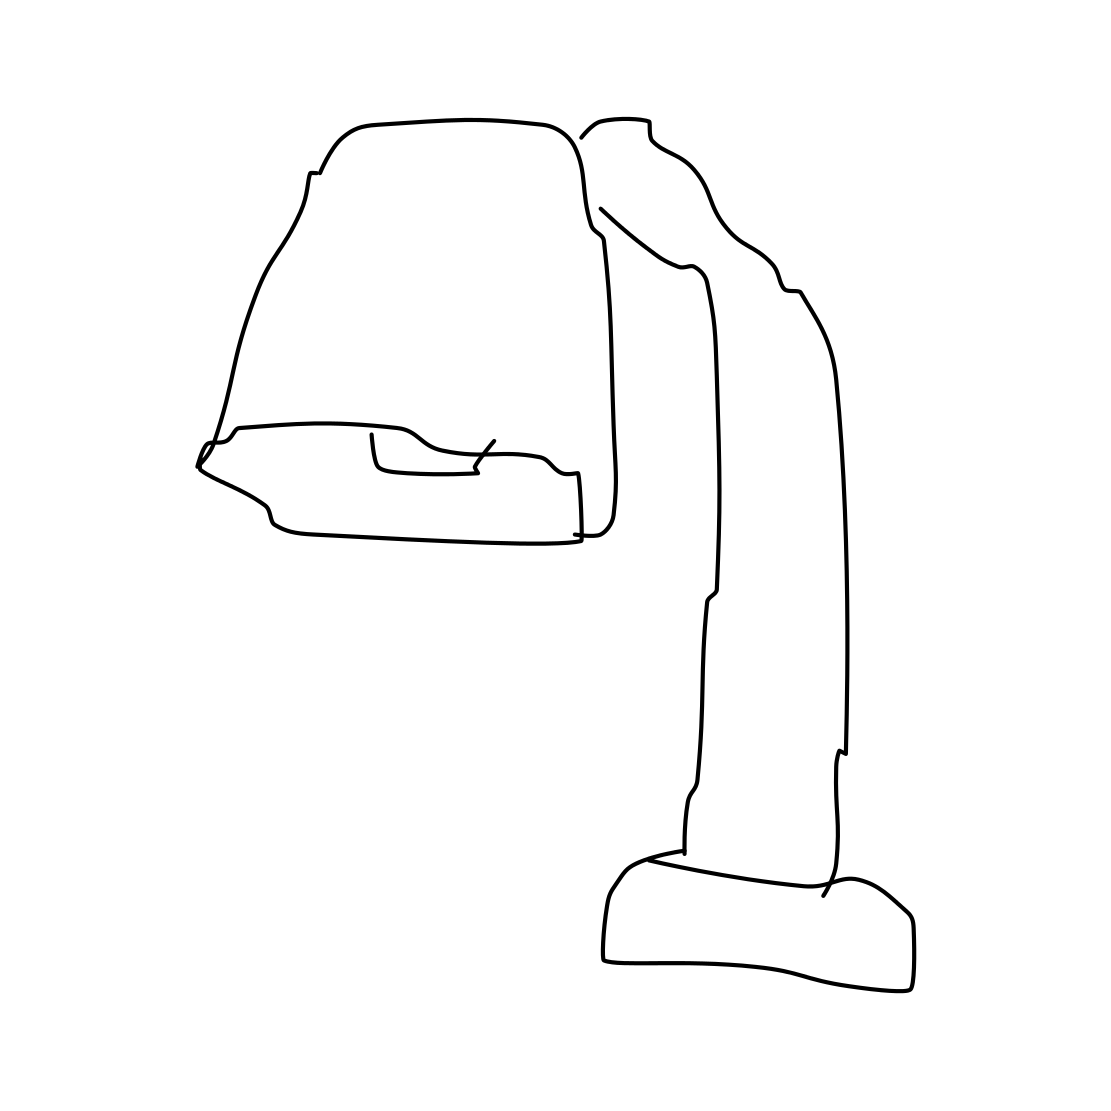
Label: tablelamp